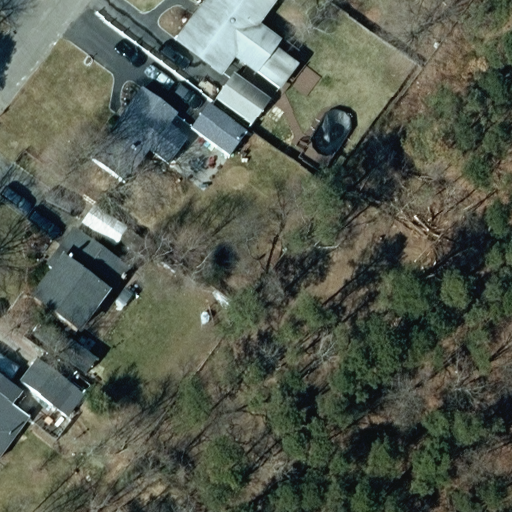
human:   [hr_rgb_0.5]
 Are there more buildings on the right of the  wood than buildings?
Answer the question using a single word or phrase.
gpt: no

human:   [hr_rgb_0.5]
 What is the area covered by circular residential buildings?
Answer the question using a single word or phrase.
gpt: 0m2

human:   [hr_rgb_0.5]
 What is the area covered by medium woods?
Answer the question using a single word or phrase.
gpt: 0m2

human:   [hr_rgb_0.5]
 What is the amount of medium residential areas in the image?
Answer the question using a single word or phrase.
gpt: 0

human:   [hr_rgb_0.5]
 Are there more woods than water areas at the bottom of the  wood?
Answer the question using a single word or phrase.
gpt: yes

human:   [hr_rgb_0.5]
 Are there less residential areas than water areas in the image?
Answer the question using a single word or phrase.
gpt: no

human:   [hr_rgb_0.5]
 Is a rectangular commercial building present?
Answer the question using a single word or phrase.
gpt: no

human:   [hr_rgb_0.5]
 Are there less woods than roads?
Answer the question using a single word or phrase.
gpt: no

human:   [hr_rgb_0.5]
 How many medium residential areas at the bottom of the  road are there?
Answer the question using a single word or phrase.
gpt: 0

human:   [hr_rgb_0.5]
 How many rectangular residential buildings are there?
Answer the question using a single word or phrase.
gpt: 1

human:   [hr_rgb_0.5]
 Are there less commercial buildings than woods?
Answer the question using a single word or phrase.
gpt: yes

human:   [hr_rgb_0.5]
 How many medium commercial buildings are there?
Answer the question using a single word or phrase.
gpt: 0

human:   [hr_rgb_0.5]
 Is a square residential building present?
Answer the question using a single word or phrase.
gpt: no

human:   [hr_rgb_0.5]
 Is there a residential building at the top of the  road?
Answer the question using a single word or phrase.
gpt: no

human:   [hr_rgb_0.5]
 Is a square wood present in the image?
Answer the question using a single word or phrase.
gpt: no

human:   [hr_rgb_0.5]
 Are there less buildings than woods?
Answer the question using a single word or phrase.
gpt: no

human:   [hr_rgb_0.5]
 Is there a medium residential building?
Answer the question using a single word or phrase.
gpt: yes

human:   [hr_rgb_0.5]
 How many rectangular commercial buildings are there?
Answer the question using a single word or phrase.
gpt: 0

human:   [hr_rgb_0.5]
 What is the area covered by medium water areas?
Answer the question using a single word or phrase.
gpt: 0m2

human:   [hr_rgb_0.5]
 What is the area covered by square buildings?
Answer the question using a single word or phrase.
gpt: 0m2

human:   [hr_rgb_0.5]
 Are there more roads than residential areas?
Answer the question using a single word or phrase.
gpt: no

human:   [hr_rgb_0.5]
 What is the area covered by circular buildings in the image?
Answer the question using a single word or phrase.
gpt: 0m2

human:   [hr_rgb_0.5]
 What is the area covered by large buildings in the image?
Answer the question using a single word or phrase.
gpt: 0m2

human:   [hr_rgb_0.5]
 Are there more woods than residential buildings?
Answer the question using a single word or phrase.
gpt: no

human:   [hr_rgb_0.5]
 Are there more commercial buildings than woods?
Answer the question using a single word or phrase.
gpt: no

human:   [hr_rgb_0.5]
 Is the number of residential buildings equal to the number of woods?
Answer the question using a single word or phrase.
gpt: no

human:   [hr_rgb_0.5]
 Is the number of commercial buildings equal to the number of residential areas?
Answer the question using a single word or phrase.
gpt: no

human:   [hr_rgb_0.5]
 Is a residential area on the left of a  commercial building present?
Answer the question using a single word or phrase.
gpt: no

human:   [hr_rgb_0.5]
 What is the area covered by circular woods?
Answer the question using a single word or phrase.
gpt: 0m2

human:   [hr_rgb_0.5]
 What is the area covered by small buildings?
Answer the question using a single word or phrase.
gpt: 280m2

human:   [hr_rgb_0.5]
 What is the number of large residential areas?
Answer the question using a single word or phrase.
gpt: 1

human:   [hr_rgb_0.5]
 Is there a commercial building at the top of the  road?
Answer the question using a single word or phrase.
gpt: no

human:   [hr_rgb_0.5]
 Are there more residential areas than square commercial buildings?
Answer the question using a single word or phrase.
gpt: yes

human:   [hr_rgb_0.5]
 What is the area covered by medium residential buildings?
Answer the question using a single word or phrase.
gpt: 673m2

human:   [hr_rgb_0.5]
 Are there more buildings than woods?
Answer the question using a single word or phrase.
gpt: yes

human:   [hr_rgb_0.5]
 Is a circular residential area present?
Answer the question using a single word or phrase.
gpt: no